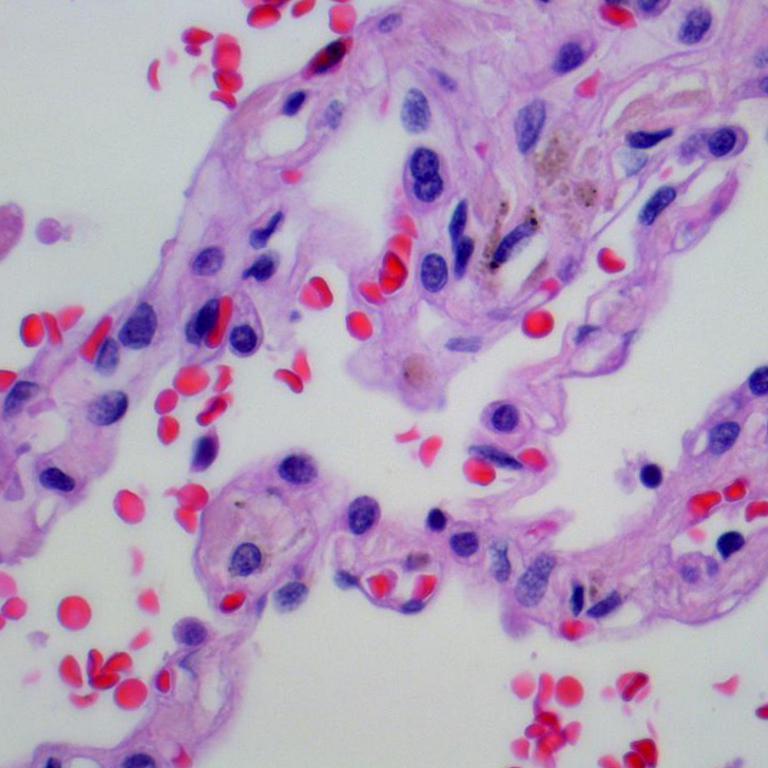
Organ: lung
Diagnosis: benign